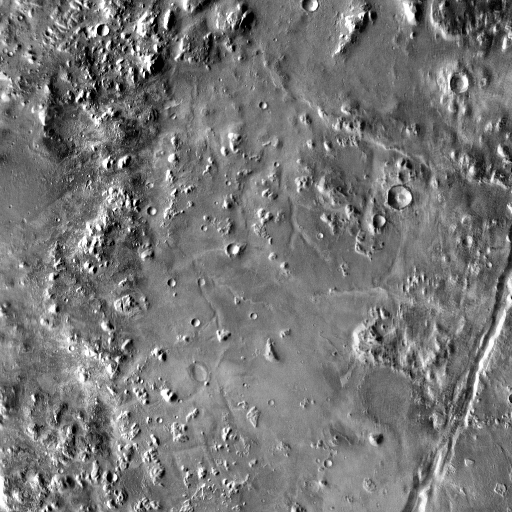
Crater classes present: Background, Other, Buried